Question: I am a beginner Python programmer enrolled in a Python course. The prompt is to essentially calculate the taxicab distance between a series of points in a city, however I am getting silly results. The prompt sets up the city as 26 row, 9 column, using a capital letter and numeric to describe its location. For instance, A1 is the bottom left corner of city. A2 is the bottom row, second column. The function I wrote to calculate the distances seems to work on its own, but once I incorporate it into my main while loop, it throws values that are way too high. The example prompt my teacher gives is as follows:

I've tried many different statements in the while loop, and I thought I had finally found one that worked using a temporary variable to store the previous location, but it just won't work. The loop is meant to end when the user types 'home' and the distance should be recalculated to find the distance to get home as well.
'''
def calculate_distance(p1, p2):
x1 = ord(p1[0])
y1 = ord(p1[1])
x2 = ord(p2[0])
y2 = ord(p2[1])
d = abs(x2 - x1) + abs(y2 - y1)
return d
def main():
home = input('Home? ')
point = input('Next? ')
distance = calculate_distance(home, point)
while point != 'home':
tmp = point
point = input('Next? ')
distance += calculate_distance(tmp, point)
distance += calculate_distance(home, tmp)
print(distance)
if __name__ == '__main__':
main()
'''
Here is my code. Don't worry about the extra details on the example prompt, those will be easy once this part works. Also the first two inputs are assumed to never be 'home'. I used the prompt my teacher gave above and got 107.
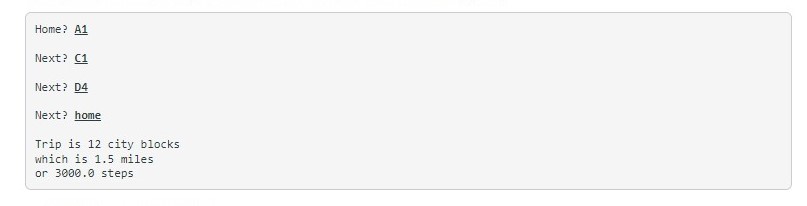
Answer: One significant issue is that within the while loop, your code executes the statement 'distance += calculate_distance(tmp, point)' when 'point' has the value 'home'. This will give garbage output from your 'calculate_distance()' function (ascii arithmetic subtracting letters from numbers, or vice versa).
Another issue is that the line before you print the result reads:
'''
distance += calculate_distance(home, tmp)
'''
But the most recent coordinate the user entered before typing 'home' was stored in 'point', not in 'tmp'. Try replacing 'tmp' with 'point' in the above line as shown below:
'''
distance += calculate_distance(home, point)
'''
A working version correcting the above two issues is:
'''
def main():
home = input('Home? ')
point = input('Next? ')
distance = calculate_distance(home, point)
tmp = point
point = input('Next? ')
while point != 'home':
distance += calculate_distance(tmp, point)
tmp = point
point = input('Next? ')
distance += calculate_distance(tmp, home)
print(distance)
'''